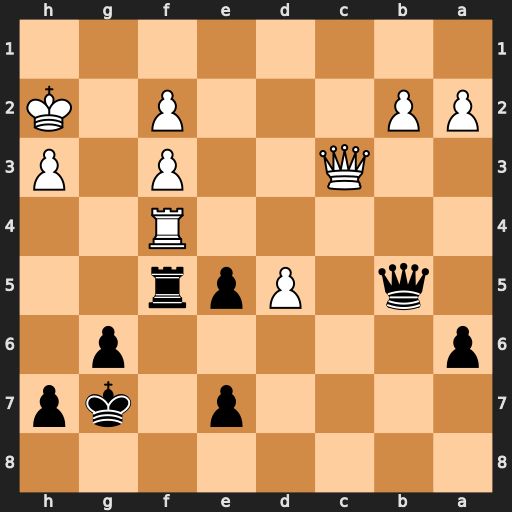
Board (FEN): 8/4p1kp/p5p1/1q1Ppr2/5R2/2Q2P1P/PP3P1K/8
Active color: b
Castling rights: -
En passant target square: -
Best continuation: Rxf4 Qxe5+ Rf6 Qxe7+ Rf7